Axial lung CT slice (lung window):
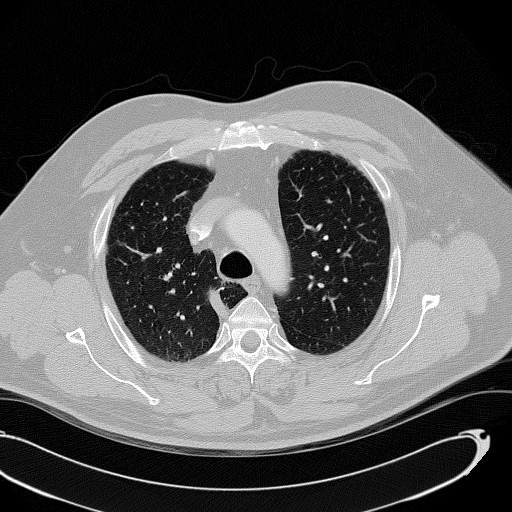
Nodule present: no